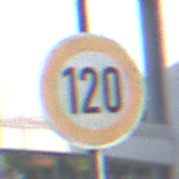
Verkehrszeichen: Geschwindigkeit120
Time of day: MorningAfternoon
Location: Outdoor (Urban)
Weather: PartlyCloudy
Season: NotSpecified
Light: Natural